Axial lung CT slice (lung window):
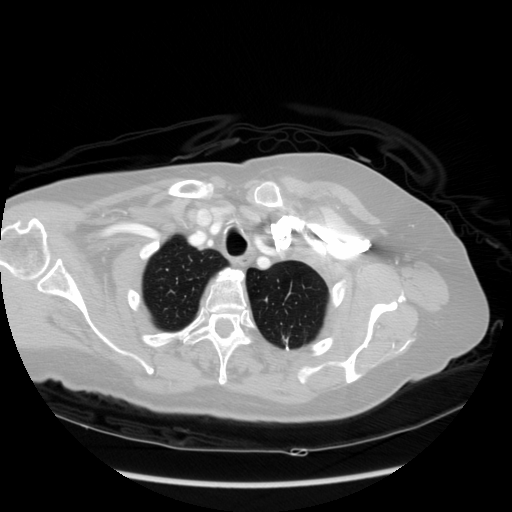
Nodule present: no